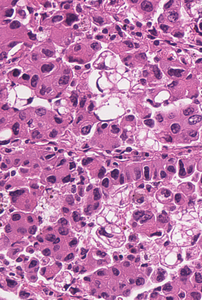
Tumor epithelial tissue: yes
Tumor-associated stroma tissue: no
Normal tissue: no